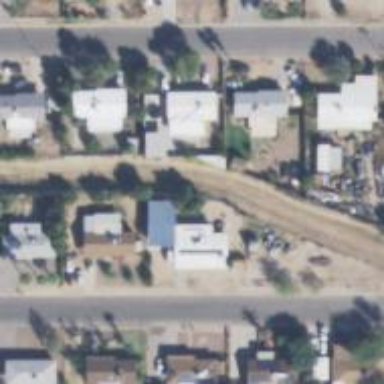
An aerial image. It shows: Alleyway designated as service road.